Question: [Microsoft Visual Studio 2008, Windows 7 Professional 64]
I have a class that extends :
'''
public class DataGridViewTest : DataGridView
'''
This class programatically sets the number of and .
I have a application that creates an instance of and adds it to a .
defines static members for the number of and the number of :
'''
private static int NUM_COLUMNS = 2;
private static int NUM_ROWS = 2;
'''
Here is the code that sets everything up:
'''
public DataGridViewTest()
{
for (int i = 0; i < NUM_COLUMNS; i++)
{
DataGridViewTextBoxColumn column = new DataGridViewTextBoxColumn();
column.Name = "Column " + i.ToString();
this.Columns.Add(column);
}
for (int i = 0; i < NUM_ROWS; i++)
{
DataGridViewRow row = new DataGridViewRow();
Rows.Add(row);
}
}
'''
As you can see _NUM_ROWS_ is set to .
When the application runs, however, the shows a data grid with rows, not . (Similarly, setting NUM_ROWS to creates a data grid with row.)
Why is this row being added?
Here is a screenshot:

Thanks!
Jan
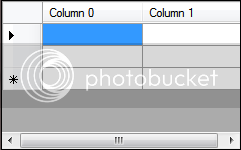
Answer: The 3rd row is the for adding new rows. Set the property as follow:
> 'DataGridView.AllowUserToAddRows = false'